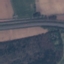
Land use / land cover class: Highway